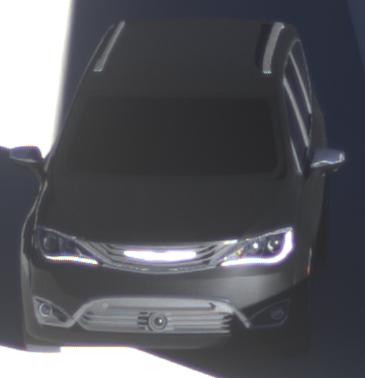
Make: Chrysler
Model: Pacifica
Detailed model: -
Model produced from: 2016
Model produced until: 2020
Doors: 5
Color: black
Road condition: dry road
Daytime: sunrise or sunset
Contrast: high contrast